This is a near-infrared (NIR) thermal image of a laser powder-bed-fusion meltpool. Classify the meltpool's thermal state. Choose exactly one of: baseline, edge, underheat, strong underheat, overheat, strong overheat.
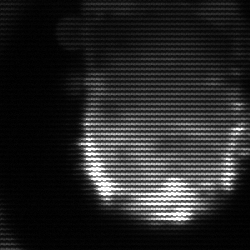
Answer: baseline